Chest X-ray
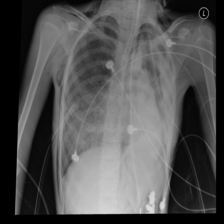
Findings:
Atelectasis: negative
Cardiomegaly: negative
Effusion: negative
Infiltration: negative
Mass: negative
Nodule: negative
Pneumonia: negative
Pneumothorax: negative
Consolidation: negative
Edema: negative
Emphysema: positive
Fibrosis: negative
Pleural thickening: negative
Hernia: negative